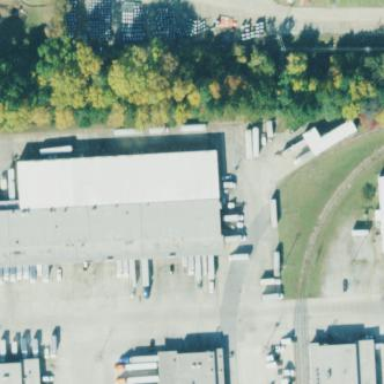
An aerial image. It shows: Warehouse.